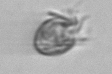
Label: Ciliophora